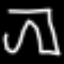
Label: pants